Interaction volume radius: 5 \u00c5
Interaction volume height: 10 \u00c5
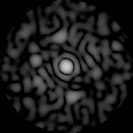
Disorder parameter: 0.8154